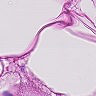
Metastatic tissue present: no